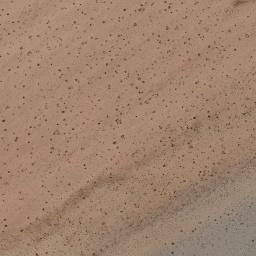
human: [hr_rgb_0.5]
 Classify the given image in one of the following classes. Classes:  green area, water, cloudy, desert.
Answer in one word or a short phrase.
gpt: desert